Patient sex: M
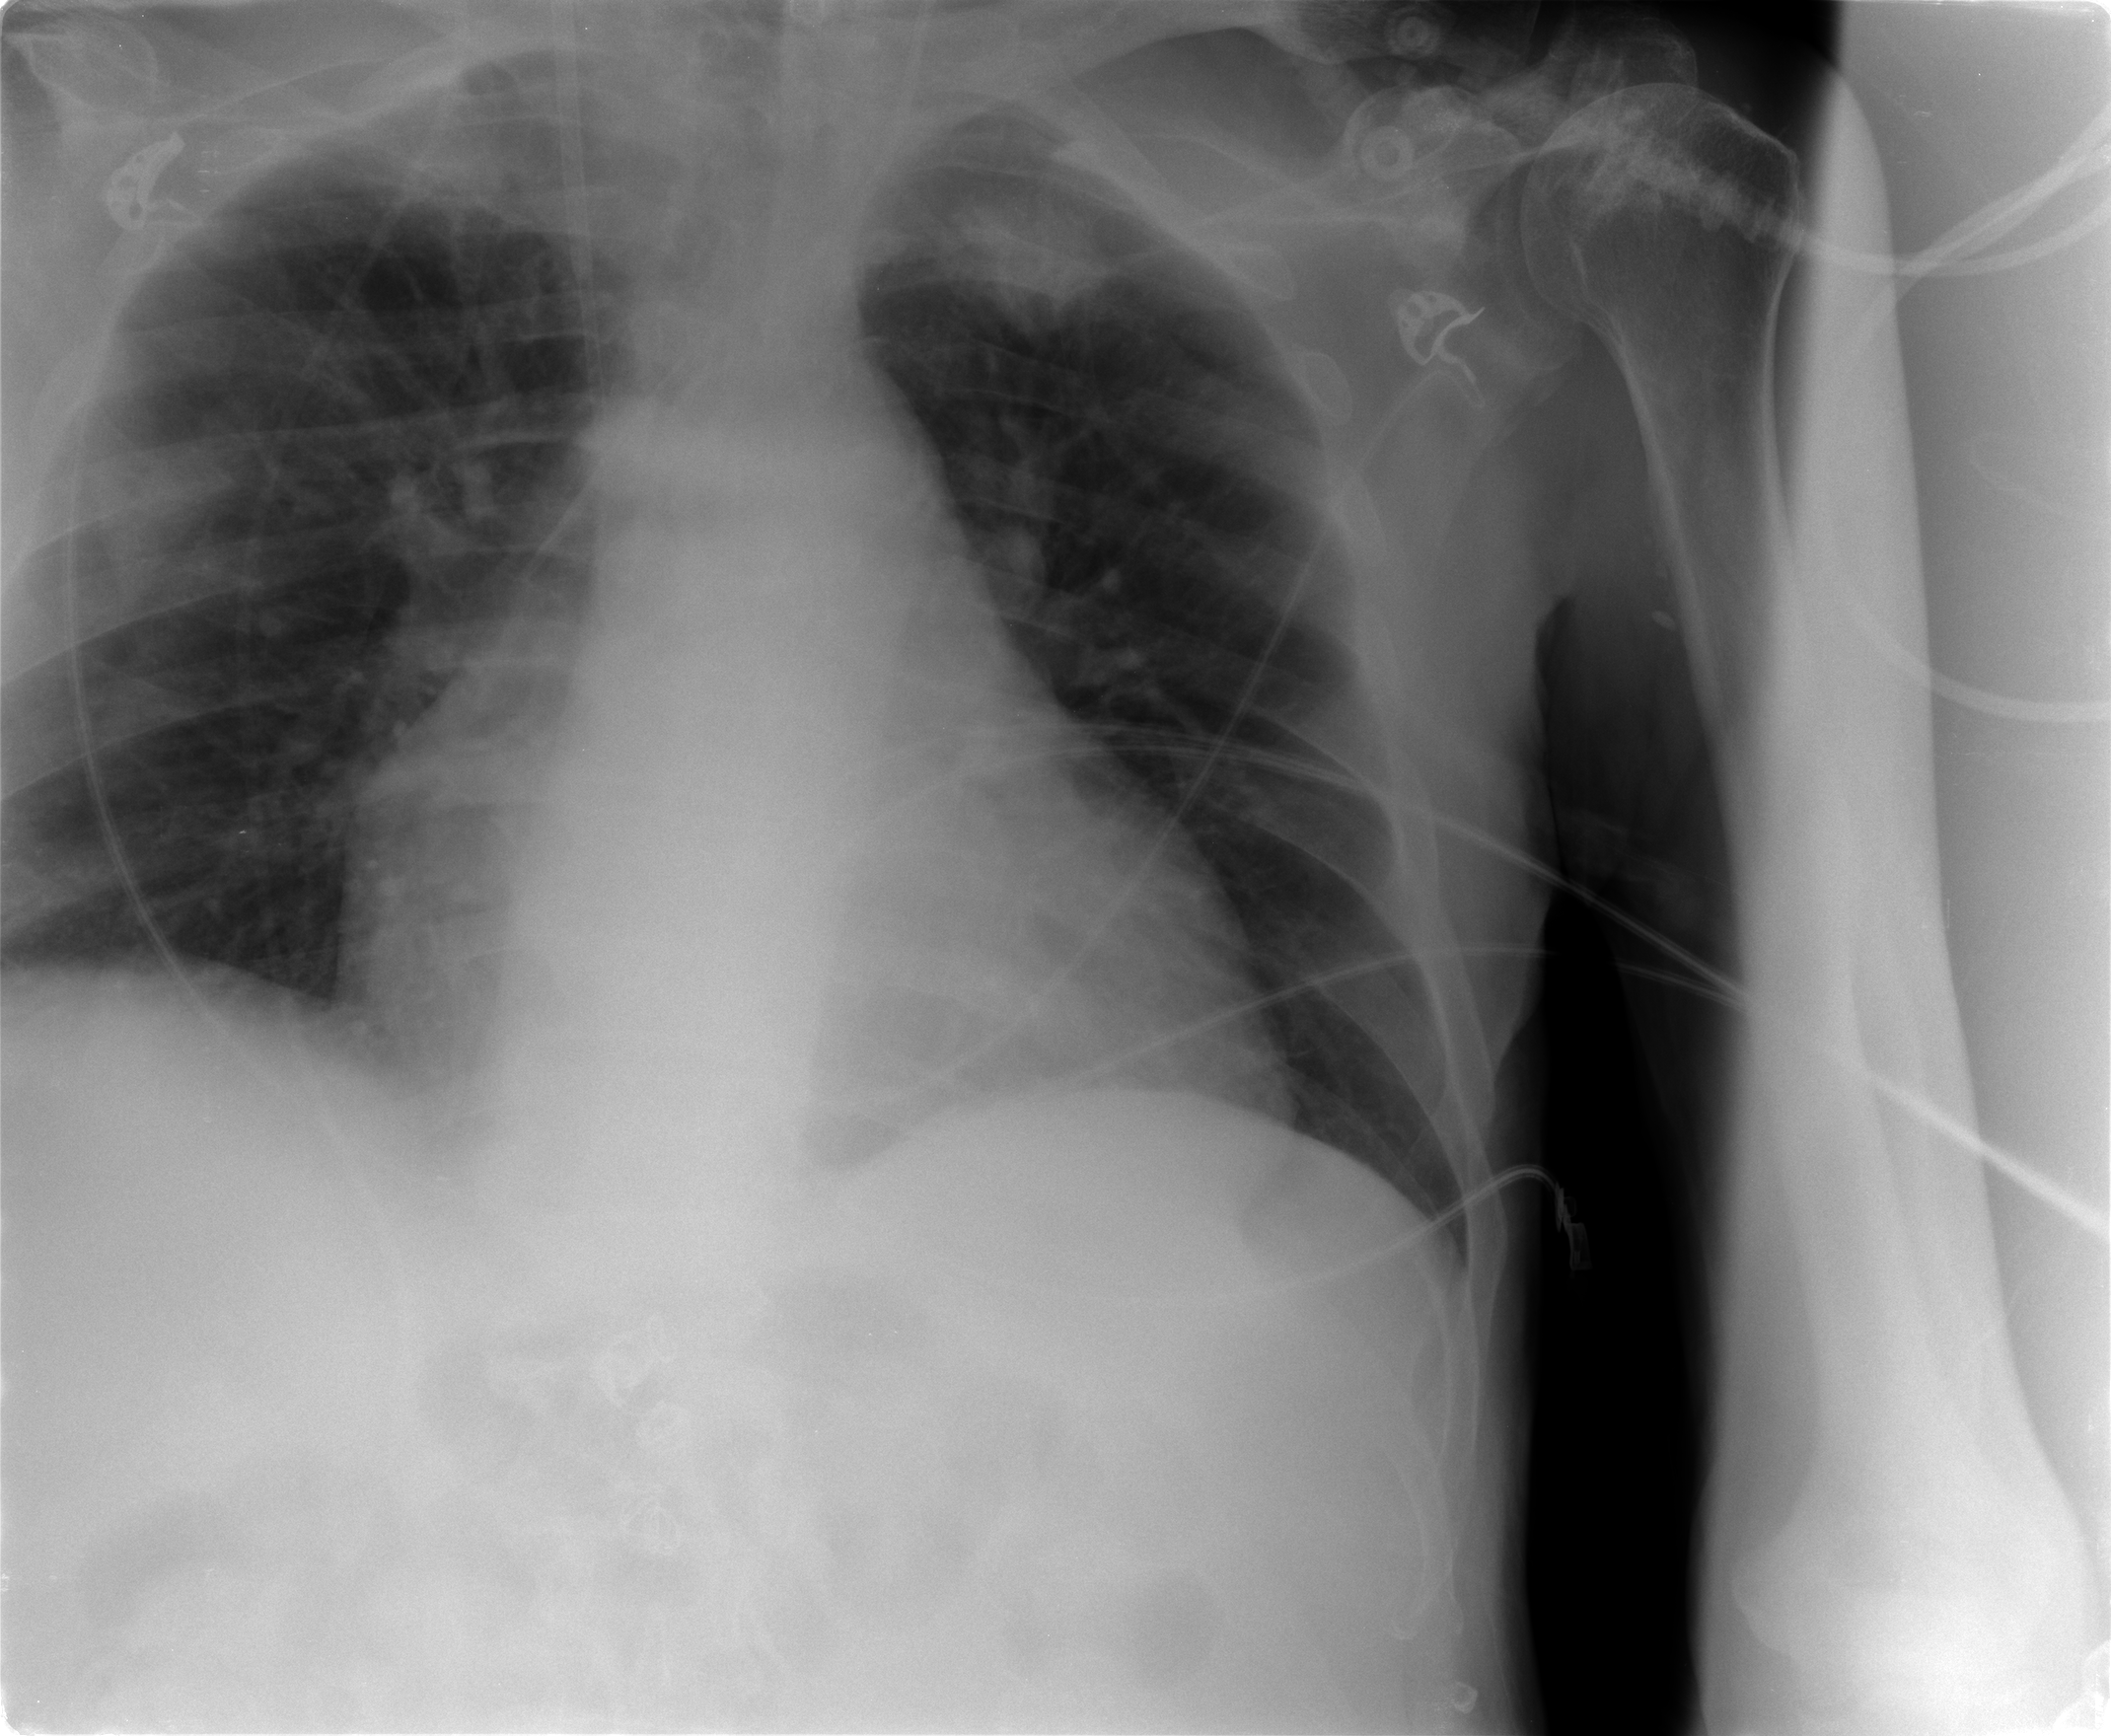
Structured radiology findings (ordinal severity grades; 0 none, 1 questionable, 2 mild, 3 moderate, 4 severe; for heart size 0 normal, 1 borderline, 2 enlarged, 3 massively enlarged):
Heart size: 2
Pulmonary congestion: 0
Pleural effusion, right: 0
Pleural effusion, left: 0
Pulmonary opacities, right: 0
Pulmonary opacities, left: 0
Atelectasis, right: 1
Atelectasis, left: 1